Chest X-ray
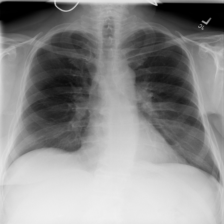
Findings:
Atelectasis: negative
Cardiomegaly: negative
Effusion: negative
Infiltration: negative
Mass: negative
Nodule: negative
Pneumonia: negative
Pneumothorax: negative
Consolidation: negative
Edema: negative
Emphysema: negative
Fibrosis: negative
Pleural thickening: negative
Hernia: negative